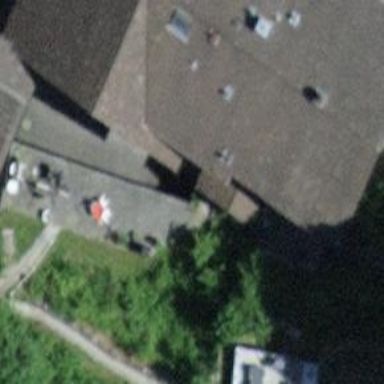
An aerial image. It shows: View of roof of building.